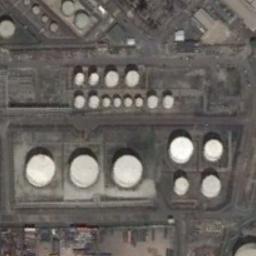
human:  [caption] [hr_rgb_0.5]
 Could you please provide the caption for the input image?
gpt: There are many storage tanks of different sizes .

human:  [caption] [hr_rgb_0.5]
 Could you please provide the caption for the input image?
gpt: There are big and small white storage tanks on the bare land .

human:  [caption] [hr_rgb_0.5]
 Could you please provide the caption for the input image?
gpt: There are many neatly arranged storage tanks and many pipelines in the factory .

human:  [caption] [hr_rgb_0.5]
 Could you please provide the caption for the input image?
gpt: There are three white storage tanks and three silver storage tanks .

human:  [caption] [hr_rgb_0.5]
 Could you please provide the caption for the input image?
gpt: There are some storage tanks arranged neatly .